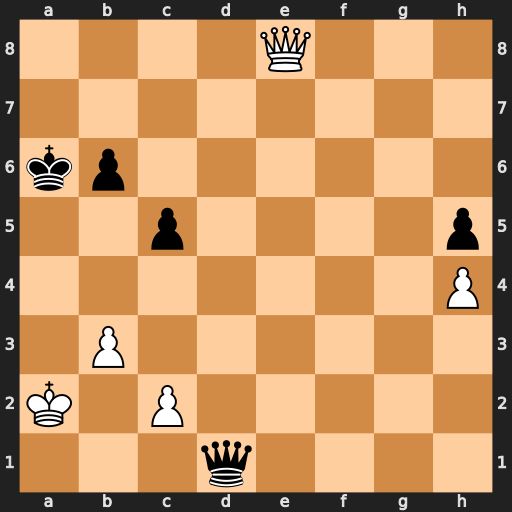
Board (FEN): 4Q3/8/kp6/2p4p/7P/1P6/K1P5/3q4
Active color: w
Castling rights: -
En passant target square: -
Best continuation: Qa8+ Kb5 Qa4#